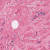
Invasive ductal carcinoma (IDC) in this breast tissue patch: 0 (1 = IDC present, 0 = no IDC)